Brain MRI, t2w sequence, axial 2D slice.
Patient: age 33, sex M, weight 90 kg, height 1.9 m
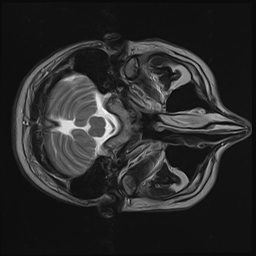